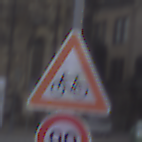
Verkehrszeichen: RadverkehrRechts
Zusatzzeichen unten: Geschwindigkeit90
Umgebung: Outdoor, Urban
Tageszeit: MorningAfternoon
Wetter: PartlyCloudy
Licht: Natural
Jahreszeit: NotSpecified
Kontrast: LowContrast